Question: I have created one windows service which send an email notifications to users (list retrieved from db) every 2 minutes. I wish to check that everything is running ok in web service and hence I wish to debug the service. The service is installed in SMC (services.msc) when an server setup of application is done.
My question: how to debug the windows service?
I see the service from
1. Task Manager
2. Attach to process
I have tried from following links
- <URL>
I have also given the rights of debugging from <URL>
Let me know if any input required.
Thanks!
@maycil
I wrote your 'If(!Debug)' code but I guess there is some problem as I don't see proper color of Visual Studio.

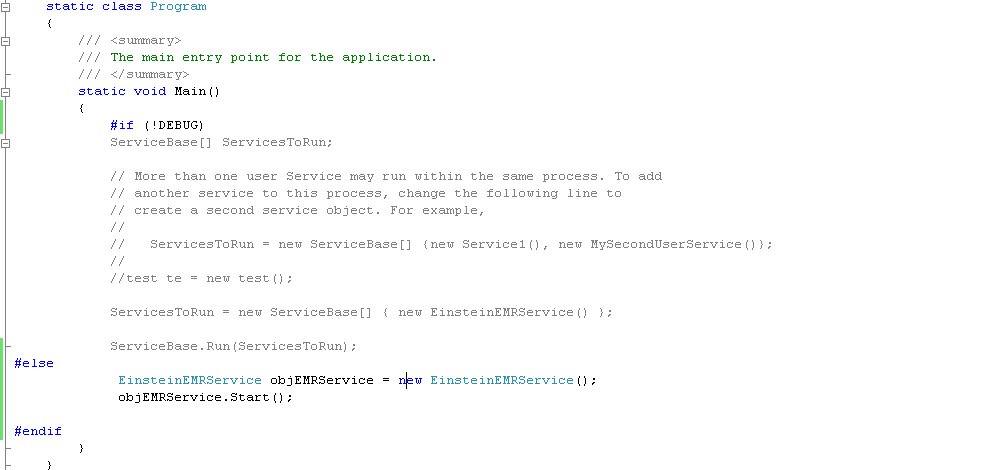
Answer: '''
static void Main()
{
#if (!DEBUG)
ServiceBase[] ServicesToRun;
ServicesToRun = new ServiceBase[] { new Service1Component() };
ServiceBase.Run(ServicesToRun);
#else
Service1Component s = new Service1Component();
s.StartProcess();
#endif
}
'''
try this code in Service1Companent.cs